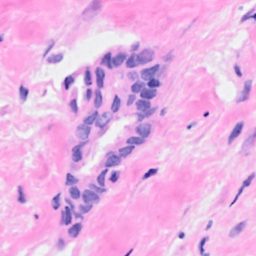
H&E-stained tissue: Breast